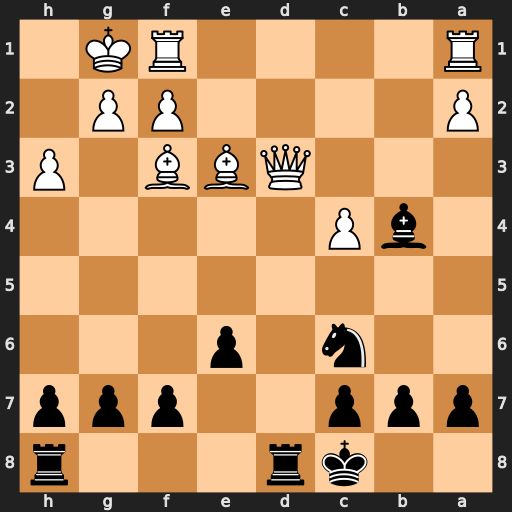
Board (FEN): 2kr3r/ppp2ppp/2n1p3/8/1bP5/3QBB1P/P4PP1/R4RK1
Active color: b
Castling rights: -
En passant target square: -
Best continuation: Rxd3 Bxc6 bxc6